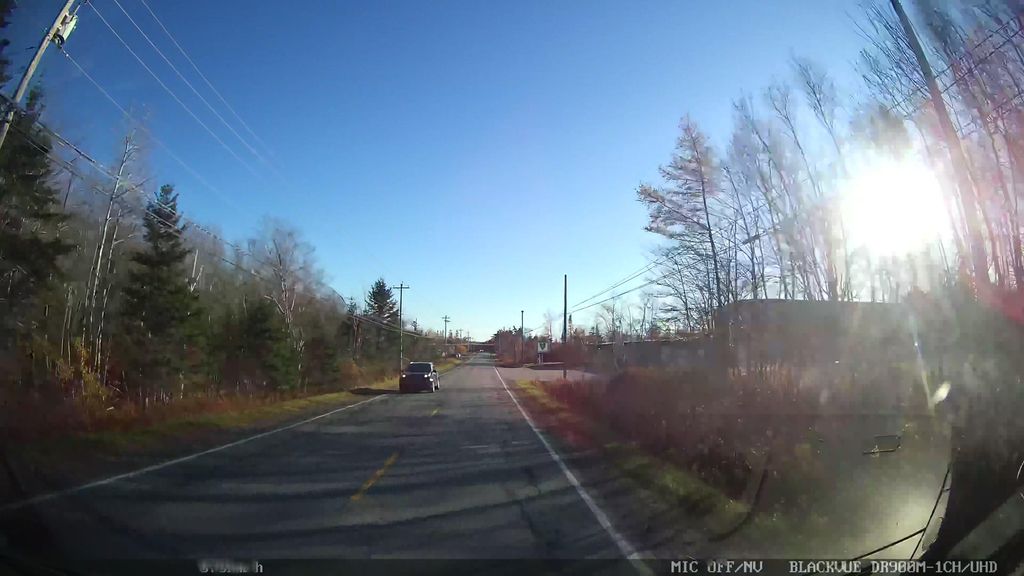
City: halifax